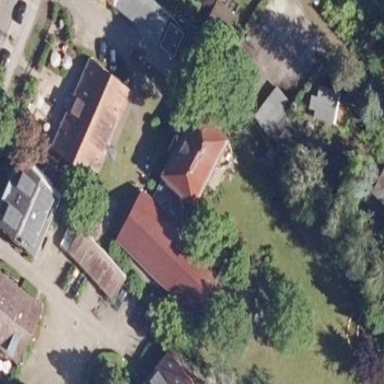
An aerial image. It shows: Building with gabled roof.